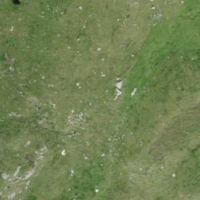
EUNIS habitat code: 23
Species observed at this site:
Marmota marmota